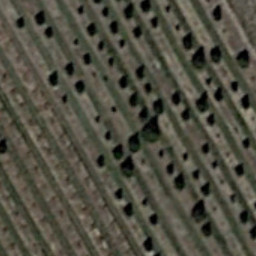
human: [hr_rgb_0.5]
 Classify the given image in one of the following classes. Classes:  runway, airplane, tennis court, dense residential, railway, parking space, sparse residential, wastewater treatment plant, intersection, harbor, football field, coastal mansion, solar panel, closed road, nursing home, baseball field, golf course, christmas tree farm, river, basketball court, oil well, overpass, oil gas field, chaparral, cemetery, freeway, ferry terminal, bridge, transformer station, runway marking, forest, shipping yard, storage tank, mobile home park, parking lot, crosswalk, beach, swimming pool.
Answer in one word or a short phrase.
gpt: christmas tree farm